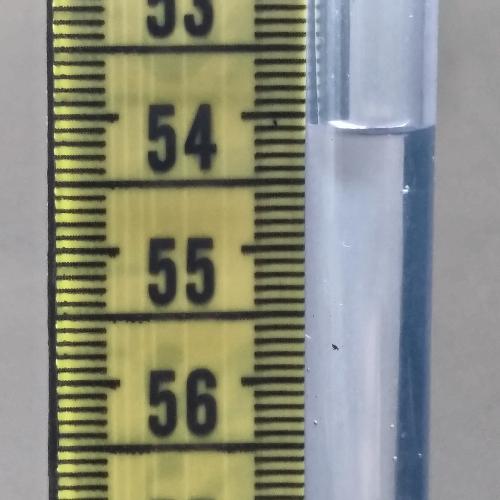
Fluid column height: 54.1 cm